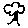
Label: tree